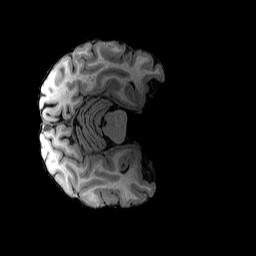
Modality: T1w
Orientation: axial
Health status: healthy